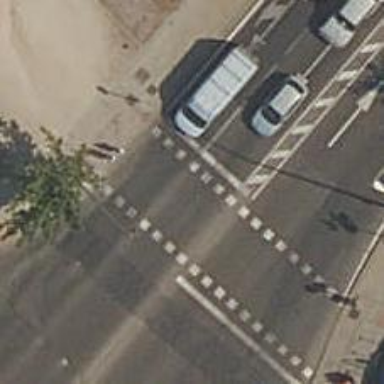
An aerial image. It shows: Crossing with traffic signals.